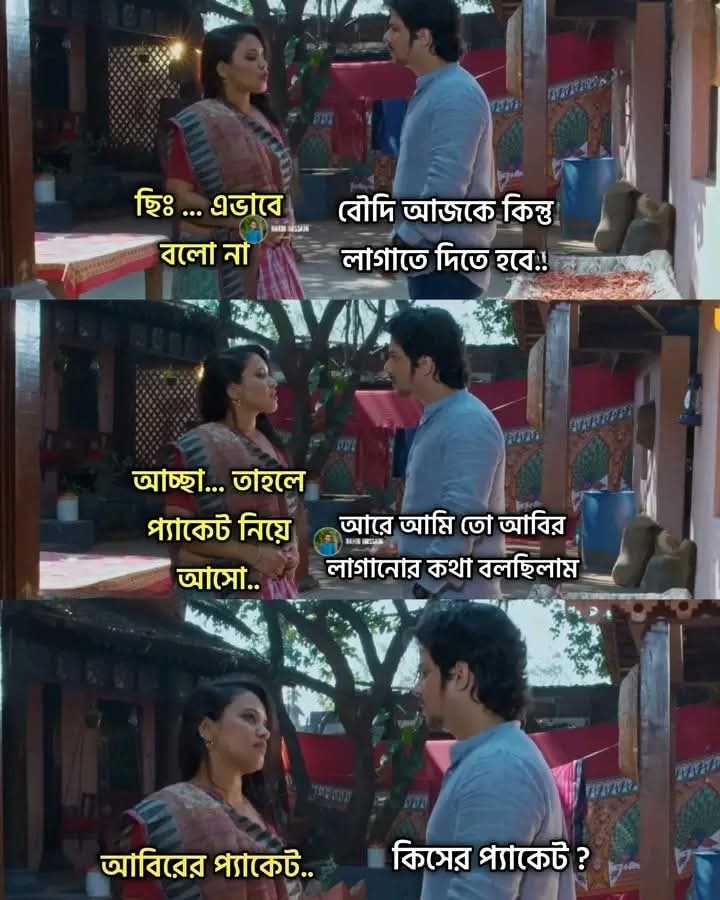
Text: বৌদি আজকে কিন্তু লাগাতে দিতে হবে.!
ছিঃ ... এভাবে বলো না
আরে আমি তো আবির লাগানোর কথা বলছিলাম

আচ্ছা... তাহলে
প্যাকেট নিয়ে আসো..কিসের প্যাকেট?
আবিরের প্যাকেট..

Label: Non Hate